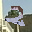
Label: 2